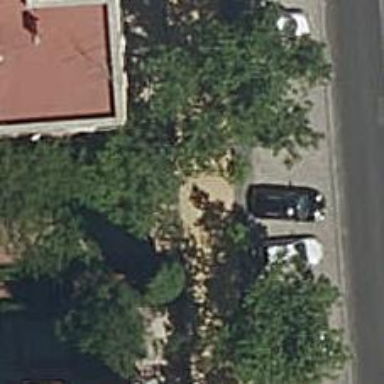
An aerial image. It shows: Retaining wall.